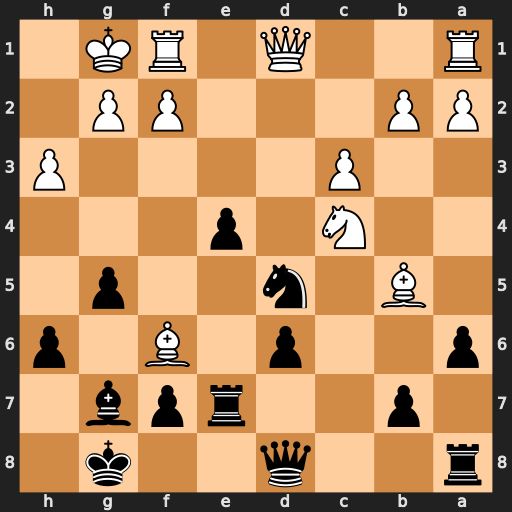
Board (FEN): r2q2k1/1p2rpb1/p2p1B1p/1B1n2p1/2N1p3/2P4P/PP3PP1/R2Q1RK1
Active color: b
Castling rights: -
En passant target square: -
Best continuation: Nxf6 Ba4 b5